Field crop: maize
Growth stage: 2
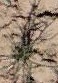
Species: salsola